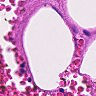
Metastatic tissue present: no